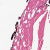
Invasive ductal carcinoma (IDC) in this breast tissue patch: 0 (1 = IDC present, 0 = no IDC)